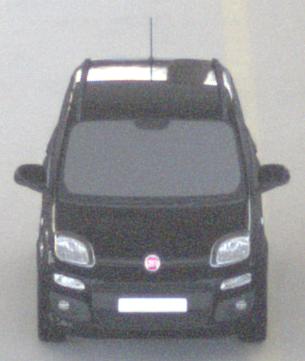
Make: Fiat
Model: Panda 1.2 8V
Detailed model: Panda (312)
Model produced from: 2013/02
Model produced until: 2013/12
Doors: 5
Color: black
Road condition: dry road
Daytime: morning or afternoon
Contrast: low contrast